Interaction volume radius: 10 \u00c5
Interaction volume height: 40 \u00c5
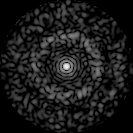
Disorder parameter: 0.8241